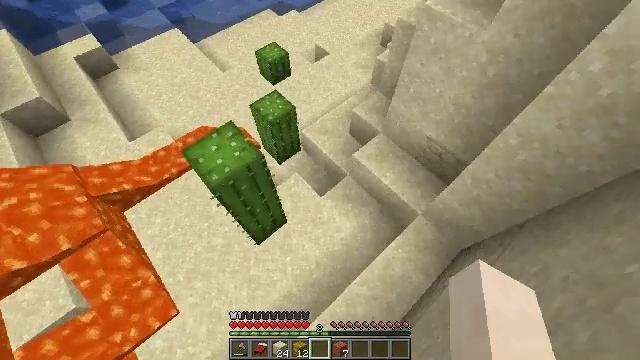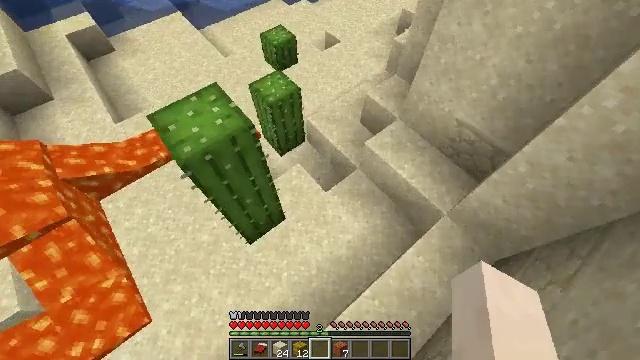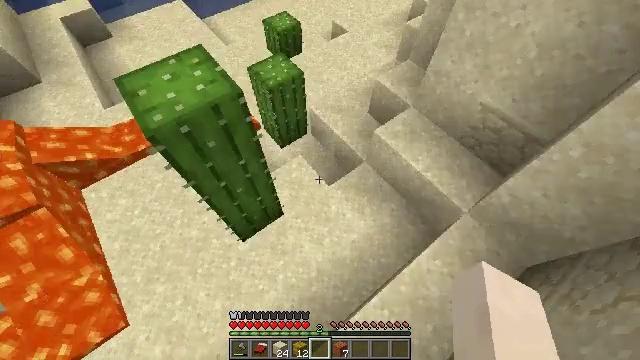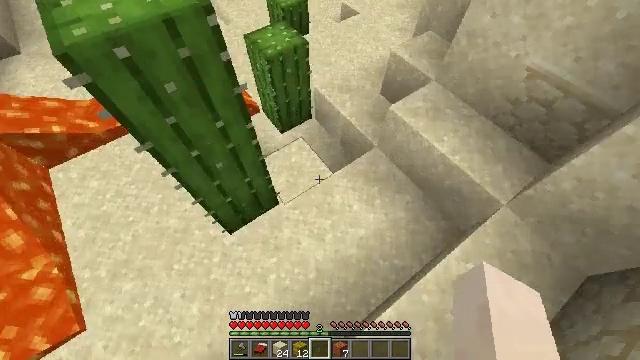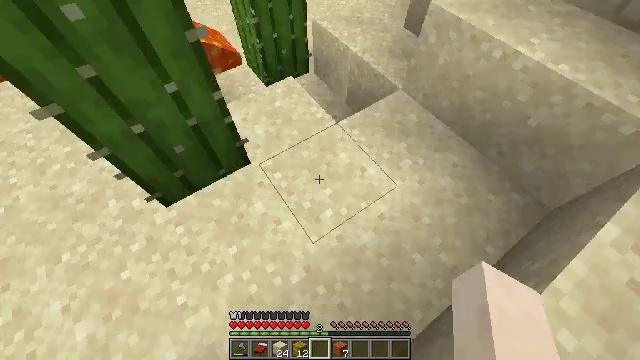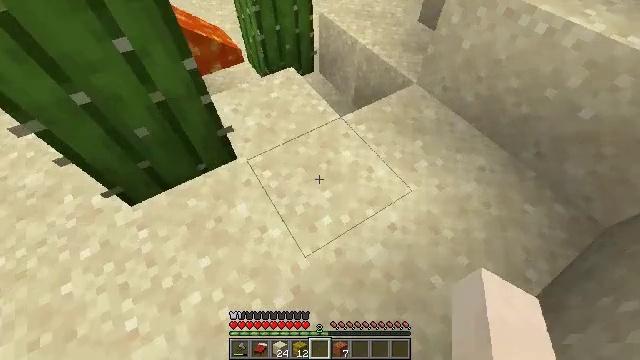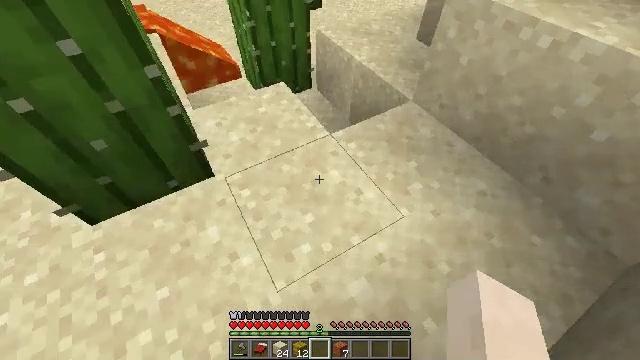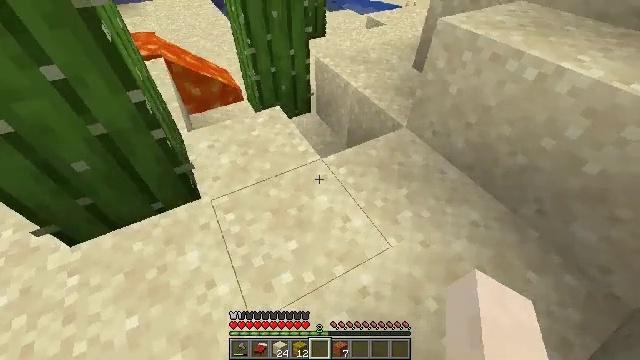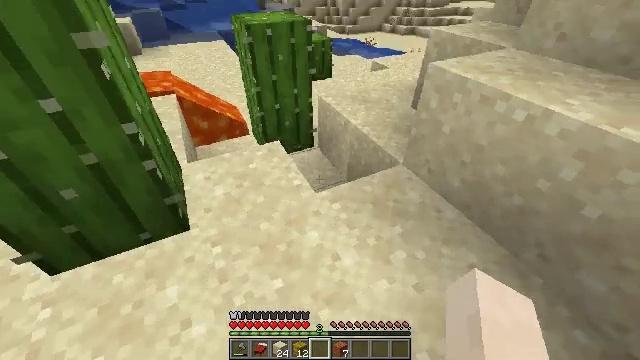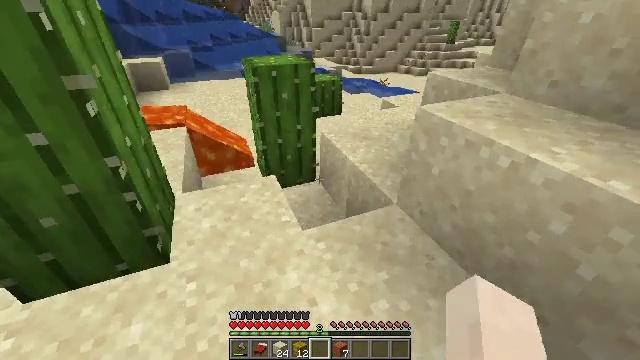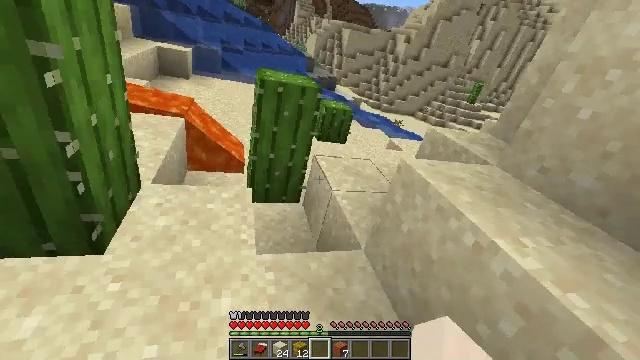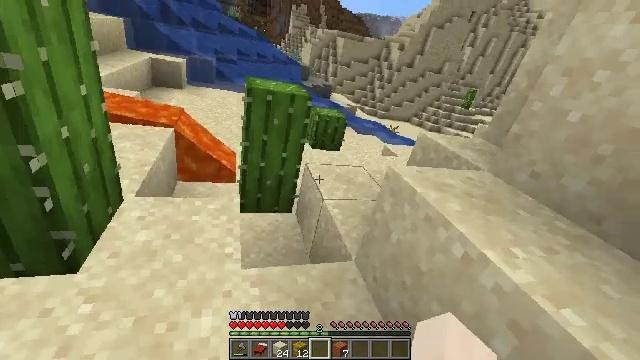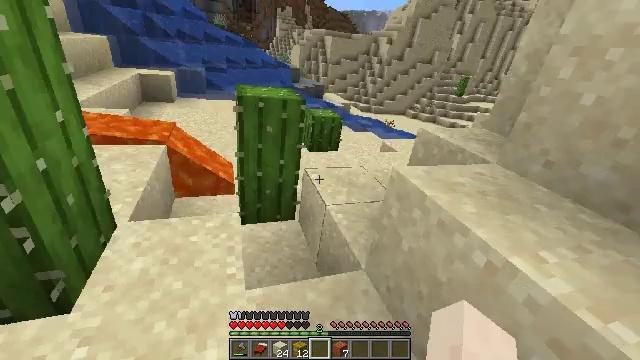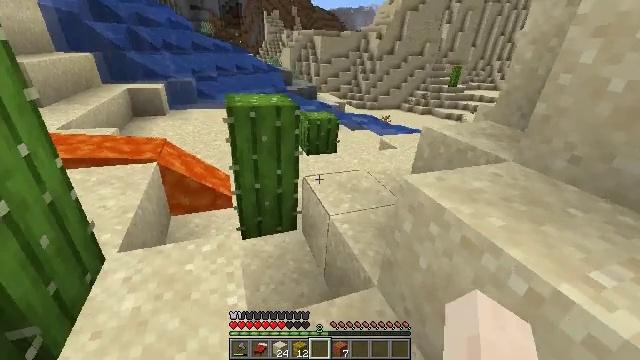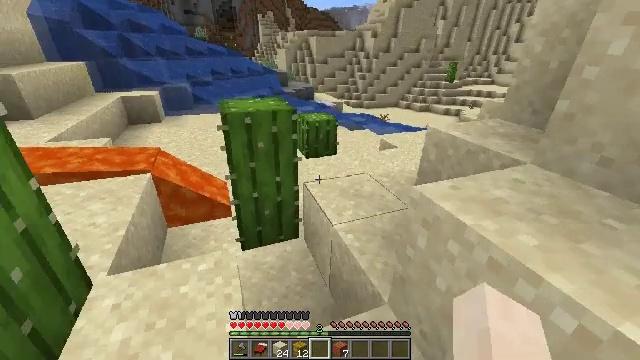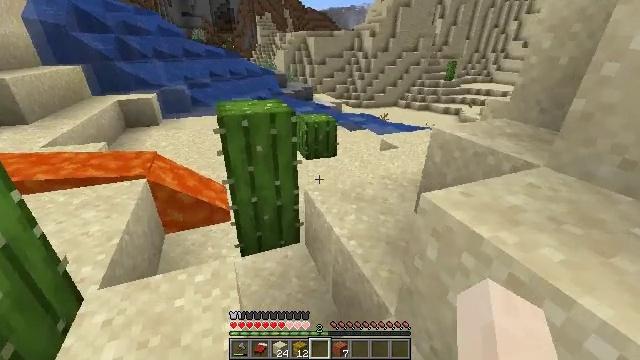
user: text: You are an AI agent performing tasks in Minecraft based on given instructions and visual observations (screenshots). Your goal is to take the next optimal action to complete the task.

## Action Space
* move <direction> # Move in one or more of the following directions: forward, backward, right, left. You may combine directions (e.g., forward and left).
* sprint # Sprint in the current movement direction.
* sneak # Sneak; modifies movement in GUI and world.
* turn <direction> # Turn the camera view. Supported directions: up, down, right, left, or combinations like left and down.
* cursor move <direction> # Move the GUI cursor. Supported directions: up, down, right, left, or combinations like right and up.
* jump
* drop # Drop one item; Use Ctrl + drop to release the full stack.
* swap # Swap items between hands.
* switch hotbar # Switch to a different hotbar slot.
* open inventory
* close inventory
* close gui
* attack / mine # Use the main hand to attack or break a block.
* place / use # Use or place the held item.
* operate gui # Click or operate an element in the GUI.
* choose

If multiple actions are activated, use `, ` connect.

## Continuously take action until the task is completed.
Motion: motion action
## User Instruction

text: Hunt a rabbit.
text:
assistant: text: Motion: move forward and move right, turn left and up
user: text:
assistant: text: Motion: move forward and move right, turn left
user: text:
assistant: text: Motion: move forward and move right, turn left
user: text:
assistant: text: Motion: move forward and move right, turn left
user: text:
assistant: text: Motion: move right, turn left and up
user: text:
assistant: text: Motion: move right, turn left and up
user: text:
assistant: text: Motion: move right, turn left and up
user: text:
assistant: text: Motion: move right, turn left and up
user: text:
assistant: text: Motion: move forward and move right, turn left and up
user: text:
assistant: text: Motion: move forward and move right, turn up
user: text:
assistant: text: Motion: move forward, turn up
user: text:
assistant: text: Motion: move forward
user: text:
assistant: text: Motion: move forward
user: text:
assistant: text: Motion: move forward
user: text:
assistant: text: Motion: move forward
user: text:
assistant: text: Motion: move forward
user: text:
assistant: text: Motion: move forward
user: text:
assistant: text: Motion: move forward
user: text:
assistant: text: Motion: move forward, turn right and up
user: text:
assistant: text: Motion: move forward, turn right and up
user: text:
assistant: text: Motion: move forward and move right, turn right
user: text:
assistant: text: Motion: move forward and move right, jump
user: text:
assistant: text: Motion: move forward and move right, jump
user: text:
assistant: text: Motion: move forward and move right, jump
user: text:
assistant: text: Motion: move forward and move right, turn left
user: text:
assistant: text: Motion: move forward and move right, turn left, jump
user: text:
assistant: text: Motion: move forward, jump
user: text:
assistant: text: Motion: move forward, jump
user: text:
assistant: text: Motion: move forward, jump
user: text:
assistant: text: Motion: move forward and move left, jump